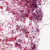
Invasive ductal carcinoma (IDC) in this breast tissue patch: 0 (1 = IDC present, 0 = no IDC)